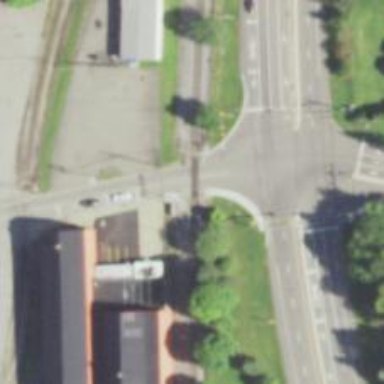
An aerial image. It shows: Railway crossing.